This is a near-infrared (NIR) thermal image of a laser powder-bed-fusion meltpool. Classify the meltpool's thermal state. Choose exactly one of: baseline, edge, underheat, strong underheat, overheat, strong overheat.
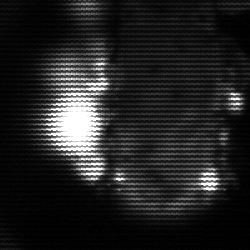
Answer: strong underheat